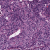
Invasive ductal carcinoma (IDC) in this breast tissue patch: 1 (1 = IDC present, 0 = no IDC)